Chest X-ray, AP view. Patient: 19 years old, sex M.
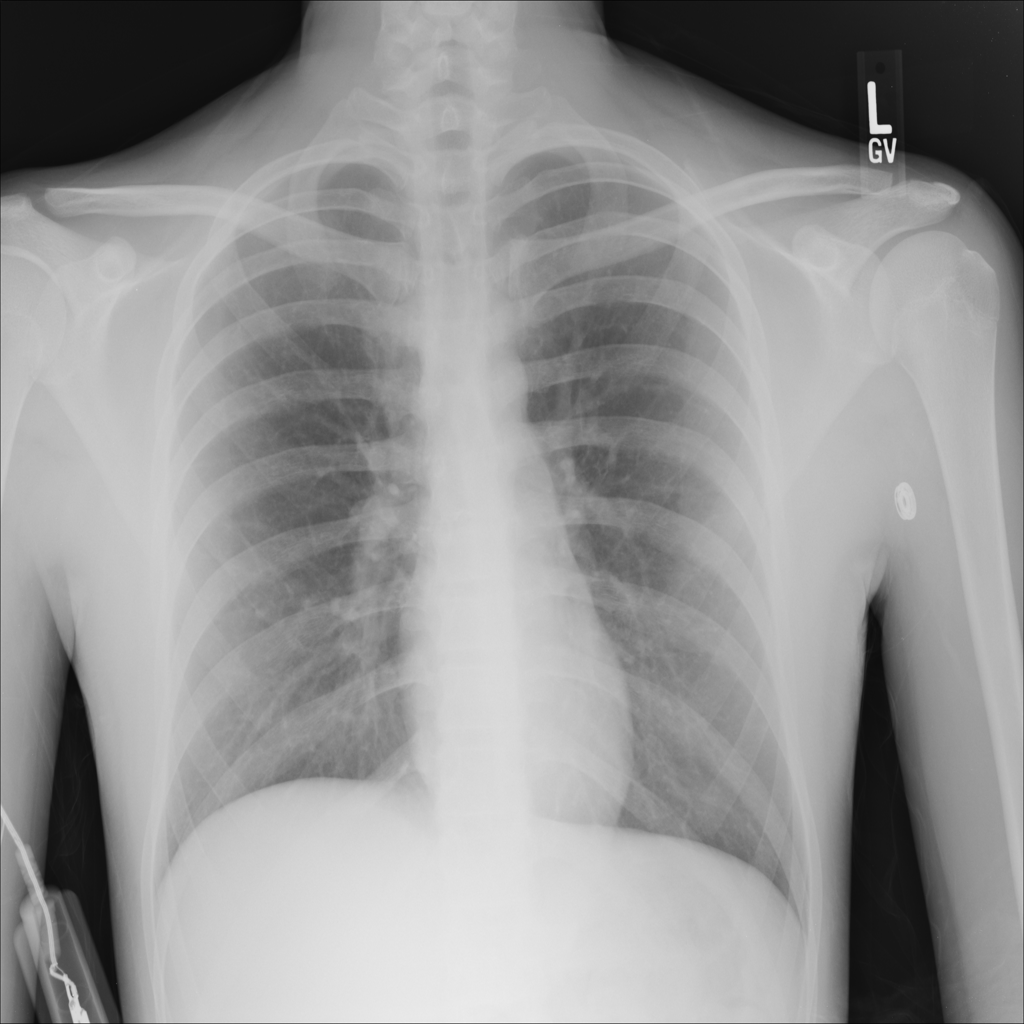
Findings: No Finding